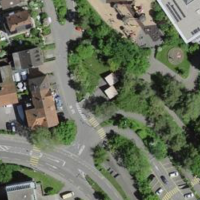
EUNIS habitat code: 54
Species observed at this site:
Gallinula chloropus
Fulica atra
Anas platyrhynchos
Alopochen aegyptiaca
Medicago lupulina
Aythya fuligula
Fritillaria meleagris